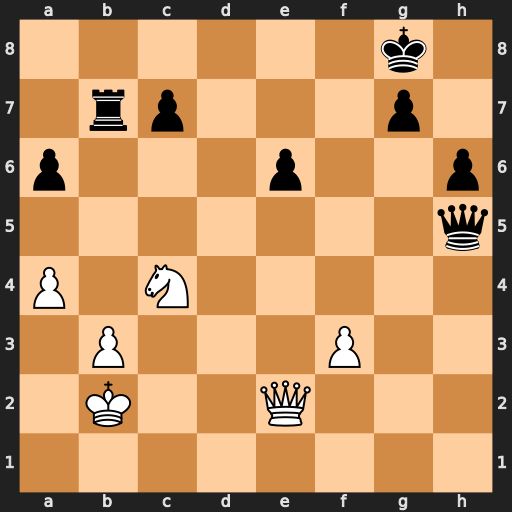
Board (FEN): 6k1/1rp3p1/p3p2p/7q/P1N5/1P3P2/1K2Q3/8
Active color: w
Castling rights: -
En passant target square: -
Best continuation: Qxe6+ Kh7 Qe4+ Qg6 Qxb7